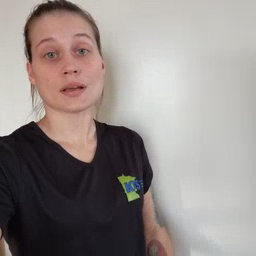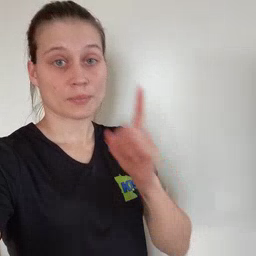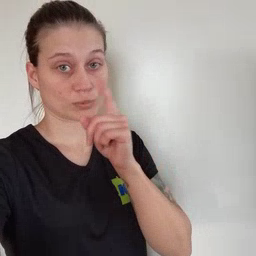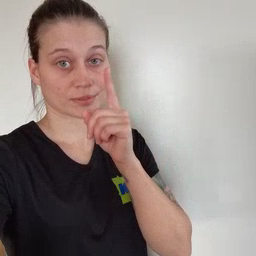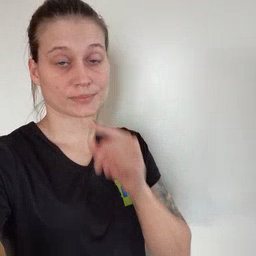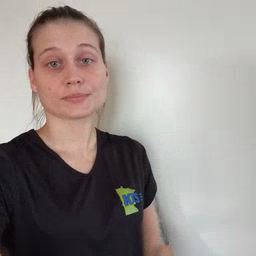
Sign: mouse